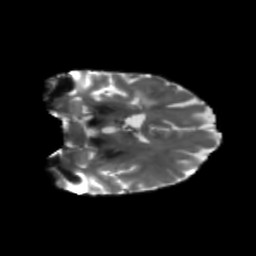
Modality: T2w
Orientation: coronal
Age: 50
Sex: female
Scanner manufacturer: siemens
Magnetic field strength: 3 T
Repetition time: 5.25 s
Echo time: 0.08 s